Question: So my data is being saved in mysql with actual apostrophes etc. But when CakePHP spits it out in the View like this: 'If you're on this page'
I don't want to have to do 'htmlspecialchars_decode()' on every string in my app. Is there a CakePHP solution for this kind of issue?
Here is the echo of the text:
'<?php echo $this->Text->autoLinkUrls(h($item['Item']['post_comment'])); ?>'
Here is the field info for post_comment:

And here is the form field it's being submitted as:
'''
echo $this->Form->textarea('post_comment', array('label' => false, 'placeholder' => 'Ask a question or post a link', 'rows' => '3', 'class'=> 'u-full-width'));
'''
What's even stranger is - that in other parts of the app, apostrophes come out just fine.
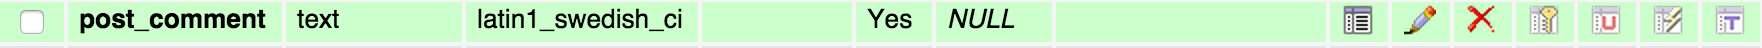
Answer: 'autoLinkUrls' takes the options same as 'link()'. SO it could help. Try with -
'''
<?php echo $this->Text->autoLinkUrls(h($item['Item']['post_comment']), array('escape' => false)); ?>
'''